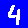
Digit: 4